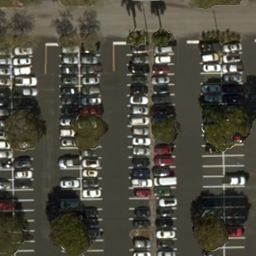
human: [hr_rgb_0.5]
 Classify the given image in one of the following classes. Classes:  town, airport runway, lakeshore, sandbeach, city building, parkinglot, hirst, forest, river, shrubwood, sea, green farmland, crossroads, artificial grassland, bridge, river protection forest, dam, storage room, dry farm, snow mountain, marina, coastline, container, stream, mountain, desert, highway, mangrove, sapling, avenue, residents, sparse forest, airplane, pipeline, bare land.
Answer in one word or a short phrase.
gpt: parkinglot